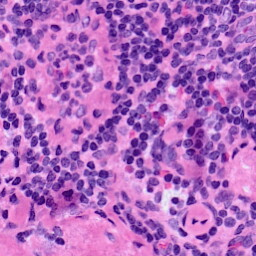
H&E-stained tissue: LymphNode